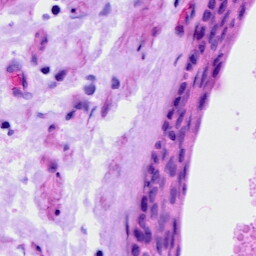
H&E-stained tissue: Ovarian